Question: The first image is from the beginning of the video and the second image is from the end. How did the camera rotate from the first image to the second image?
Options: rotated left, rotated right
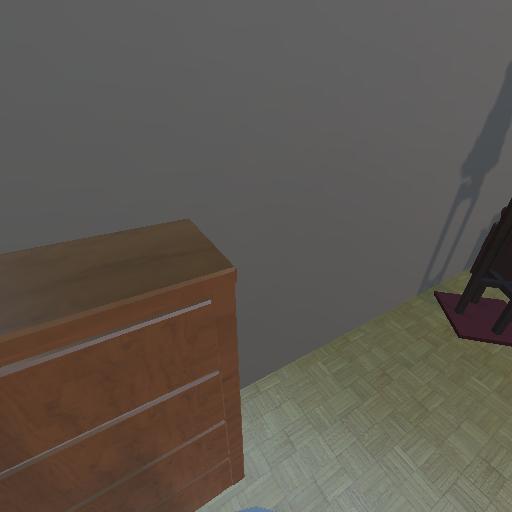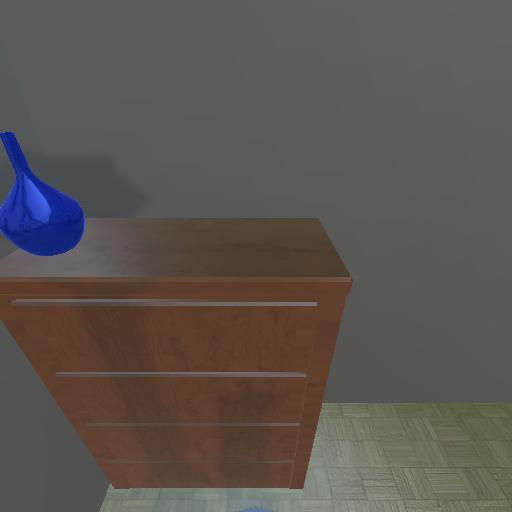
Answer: rotated left